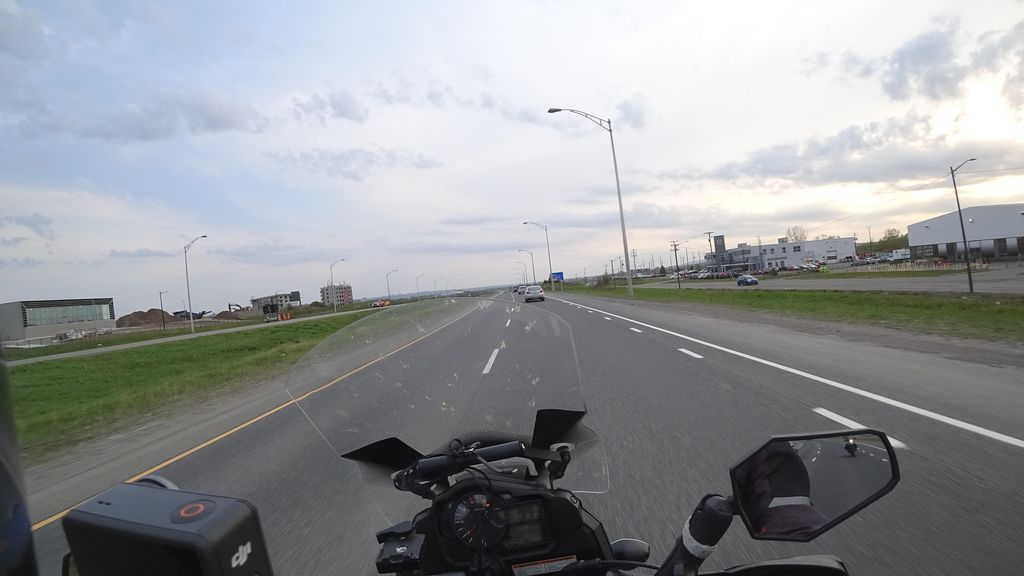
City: quebec_city